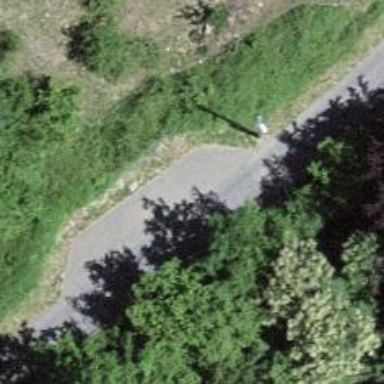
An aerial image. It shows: Passing place on the road.